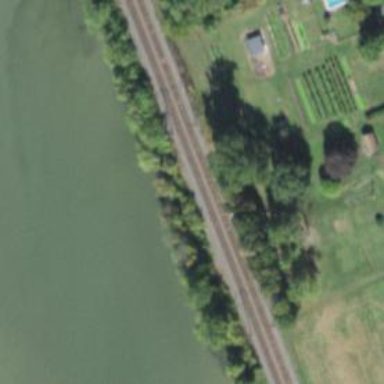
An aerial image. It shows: Railway track.